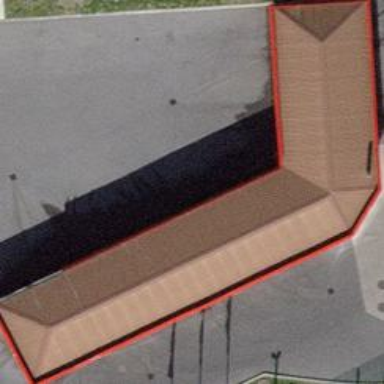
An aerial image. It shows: View of roof of building.